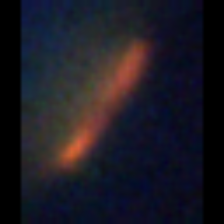
Taxon: Pennate
Group: Diatoms